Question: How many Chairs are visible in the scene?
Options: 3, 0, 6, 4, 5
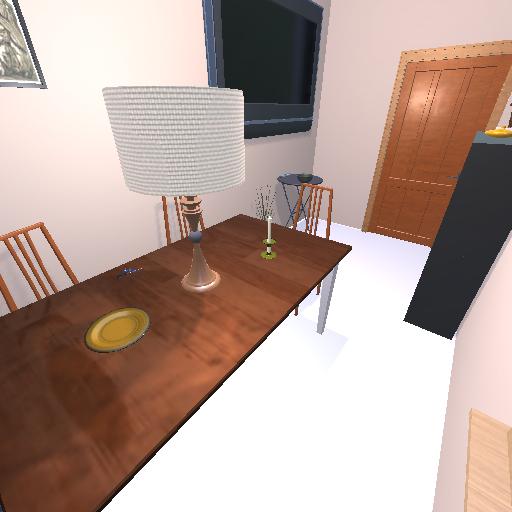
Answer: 3